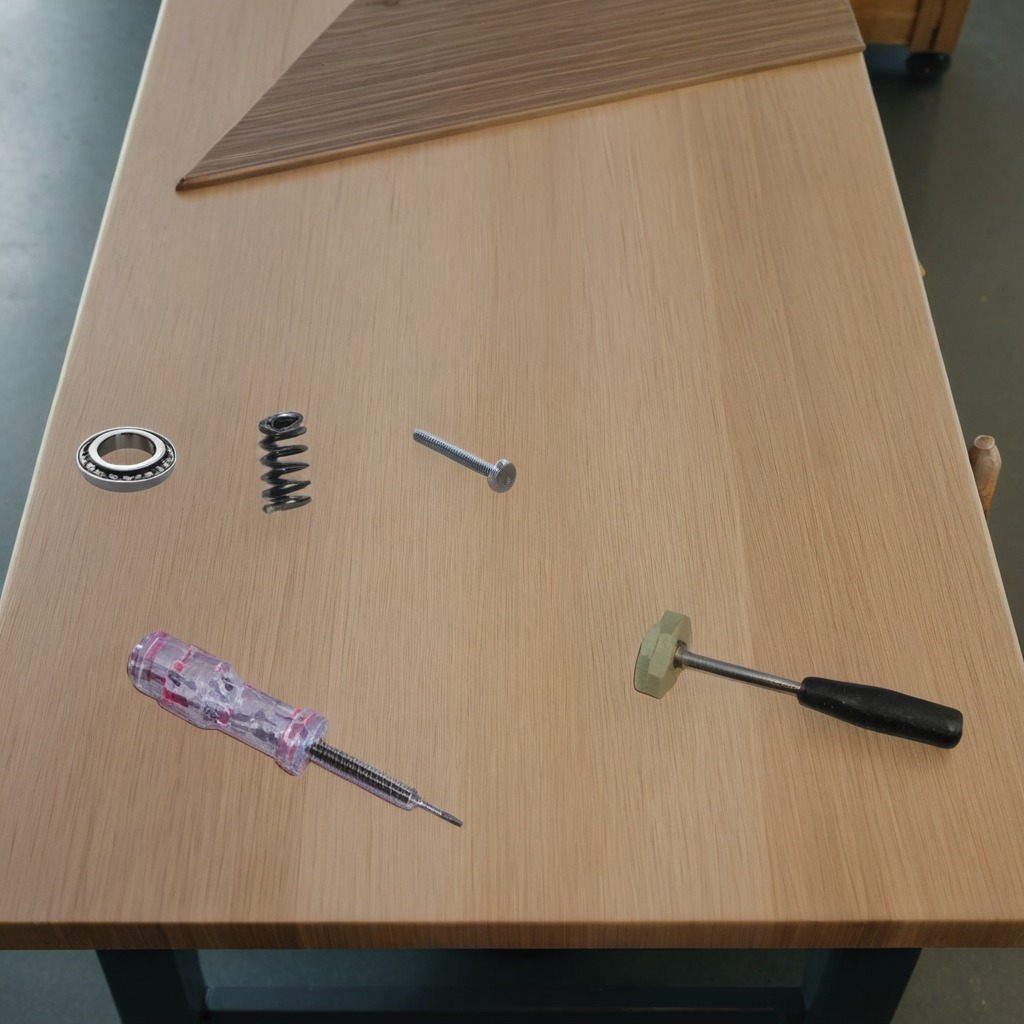
A metal ball bearing, a hammer, a metal machine screw, a coiled metal spring, and a screwdriver are lying on the workbench inside a coastal fishing gear workshop.